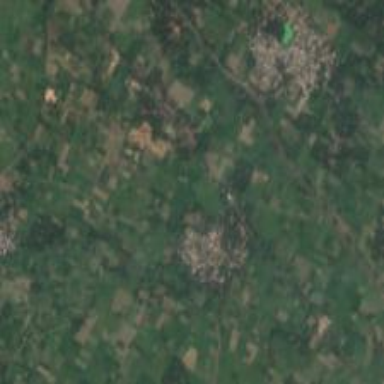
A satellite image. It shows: Village.